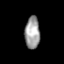
Tissue: prostate
Cell type: T cells
Senescence score: 0.7099
Nuclear area (px): 468
Mean DAPI intensity: 159.893